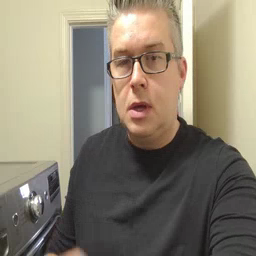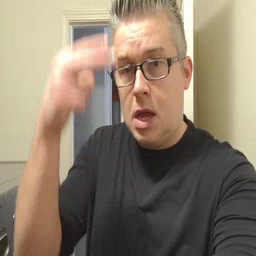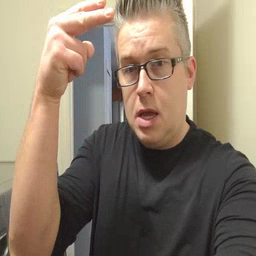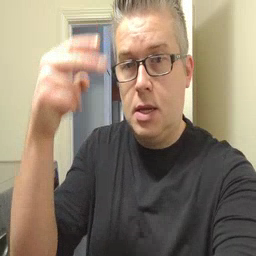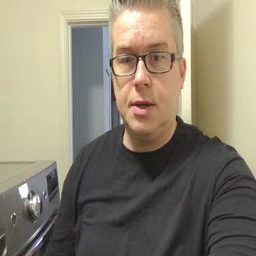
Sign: high